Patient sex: F
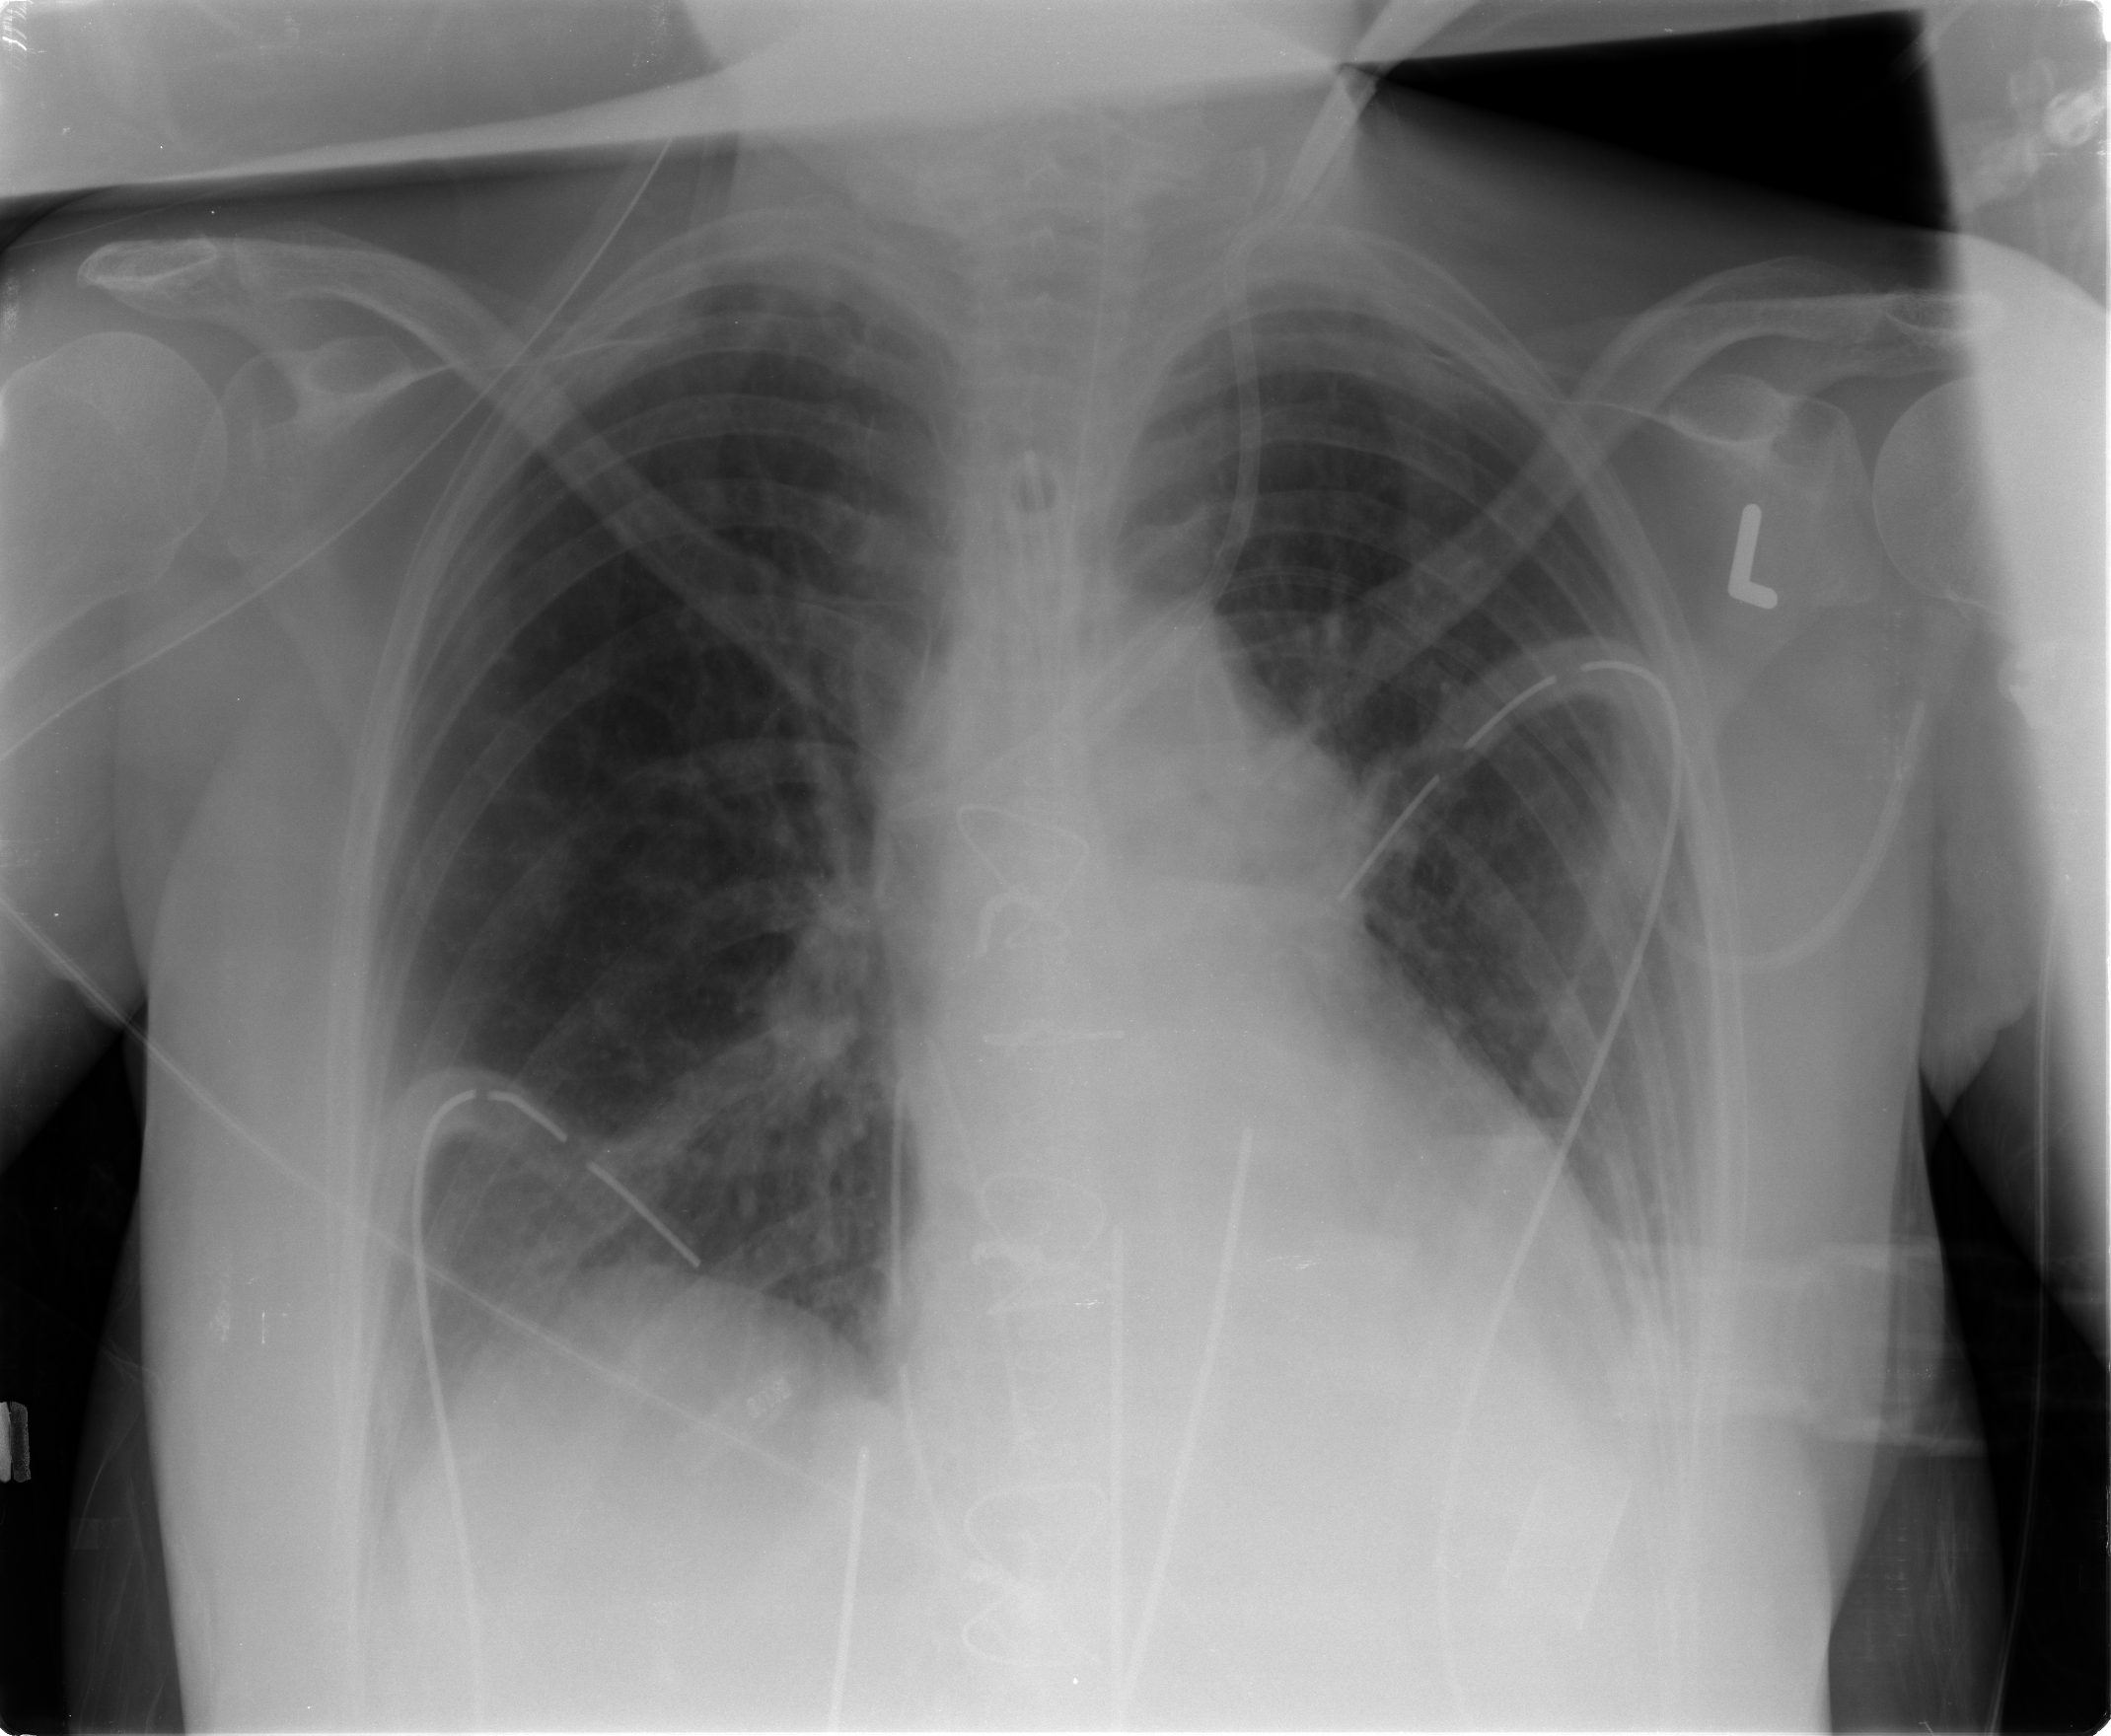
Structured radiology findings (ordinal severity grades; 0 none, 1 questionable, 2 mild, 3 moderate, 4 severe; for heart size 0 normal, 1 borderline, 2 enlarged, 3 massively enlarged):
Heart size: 0
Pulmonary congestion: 0
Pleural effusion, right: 2
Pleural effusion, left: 2
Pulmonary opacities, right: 0
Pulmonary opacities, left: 0
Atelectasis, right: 2
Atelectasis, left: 2